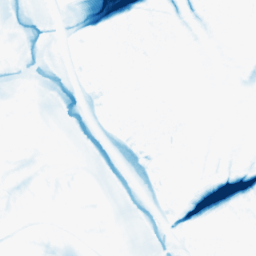
Category: morphological
Decomposition family: morphological
Decomposition parameters: operation: closing
size: 20
Upsampling method: bilinear
Upsampling parameters: scale: 4
Upsampling scale: 4